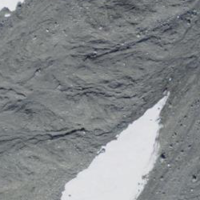
EUNIS habitat code: 49
Species observed at this site:
Alauda arvensis
Gypaetus barbatus
Phoenicurus phoenicurus